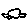
Label: car